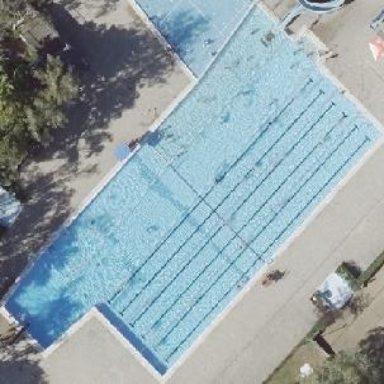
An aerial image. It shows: Swimming pool area designed for leisure and sport activities.